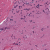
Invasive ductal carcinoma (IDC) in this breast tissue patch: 0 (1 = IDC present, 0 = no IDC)